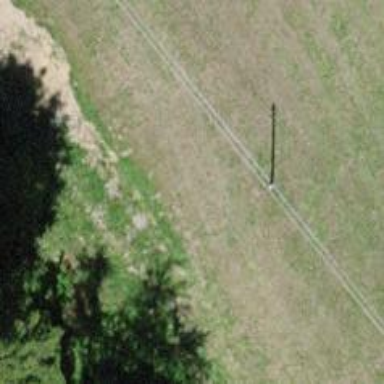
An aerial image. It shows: Minor power line.